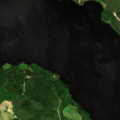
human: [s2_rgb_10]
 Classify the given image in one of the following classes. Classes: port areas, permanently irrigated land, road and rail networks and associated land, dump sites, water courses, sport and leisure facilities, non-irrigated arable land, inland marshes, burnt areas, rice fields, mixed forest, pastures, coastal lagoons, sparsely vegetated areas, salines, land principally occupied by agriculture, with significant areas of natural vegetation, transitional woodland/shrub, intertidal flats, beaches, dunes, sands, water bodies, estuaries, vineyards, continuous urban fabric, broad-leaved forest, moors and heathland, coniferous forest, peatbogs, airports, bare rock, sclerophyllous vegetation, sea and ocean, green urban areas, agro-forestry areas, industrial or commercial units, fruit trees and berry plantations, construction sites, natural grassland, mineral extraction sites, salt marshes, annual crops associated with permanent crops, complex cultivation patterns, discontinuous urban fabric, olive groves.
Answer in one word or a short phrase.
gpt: coniferous forest, mixed forest, water bodies